Field crop: tomato
Growth stage: 1
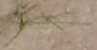
Species: cyperus